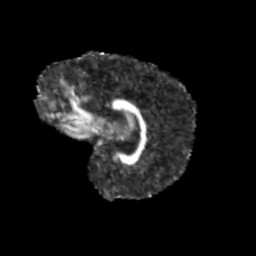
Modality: FA
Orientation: sagittal
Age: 12
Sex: female
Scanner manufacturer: siemens
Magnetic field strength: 3 T
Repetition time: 3.8 s
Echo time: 0.07 s